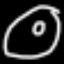
Label: donut